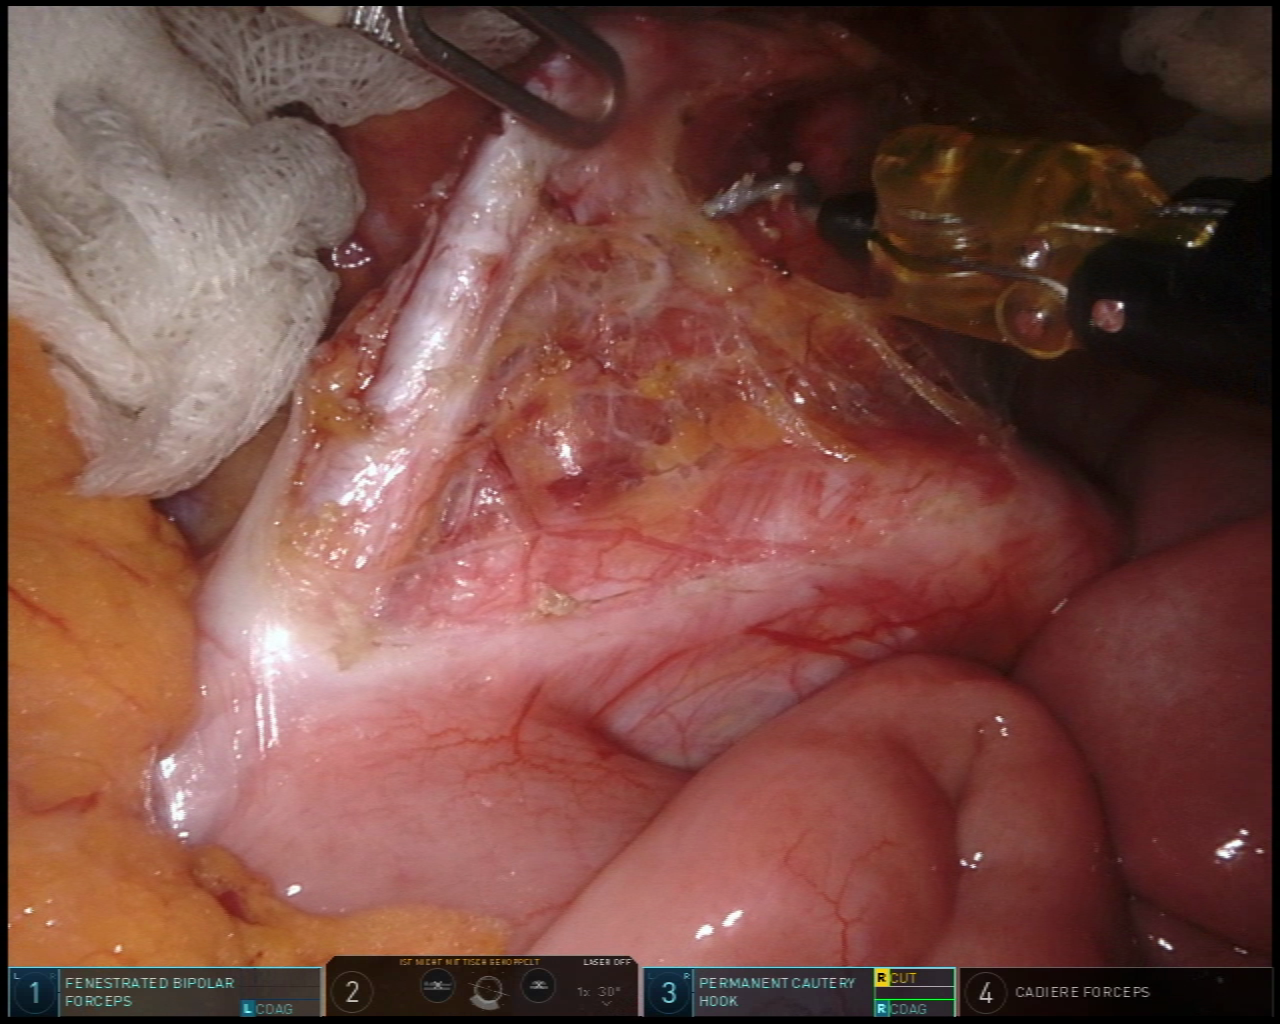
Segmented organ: inferior_mesenteric_artery
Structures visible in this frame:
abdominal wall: no
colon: no
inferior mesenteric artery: yes
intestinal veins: no
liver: no
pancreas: no
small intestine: yes
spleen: no
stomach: no
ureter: no
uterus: no
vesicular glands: no